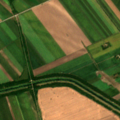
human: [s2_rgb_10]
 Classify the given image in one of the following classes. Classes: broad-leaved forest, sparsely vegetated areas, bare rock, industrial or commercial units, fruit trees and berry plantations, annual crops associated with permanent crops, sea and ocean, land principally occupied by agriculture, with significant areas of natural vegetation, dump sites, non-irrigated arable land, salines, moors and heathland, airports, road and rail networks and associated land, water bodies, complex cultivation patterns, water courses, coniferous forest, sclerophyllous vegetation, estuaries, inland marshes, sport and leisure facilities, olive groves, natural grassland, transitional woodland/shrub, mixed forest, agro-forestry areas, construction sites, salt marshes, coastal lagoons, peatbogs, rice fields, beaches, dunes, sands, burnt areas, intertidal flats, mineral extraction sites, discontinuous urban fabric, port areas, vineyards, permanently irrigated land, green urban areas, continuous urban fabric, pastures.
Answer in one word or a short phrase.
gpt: non-irrigated arable land, transitional woodland/shrub